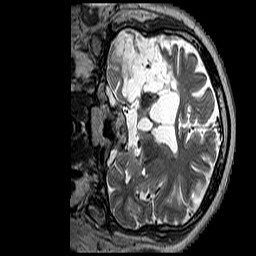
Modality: T2w
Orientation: coronal
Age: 41
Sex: male
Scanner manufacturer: siemens
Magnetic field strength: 3 T
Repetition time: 3.2 s
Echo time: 0.212 s